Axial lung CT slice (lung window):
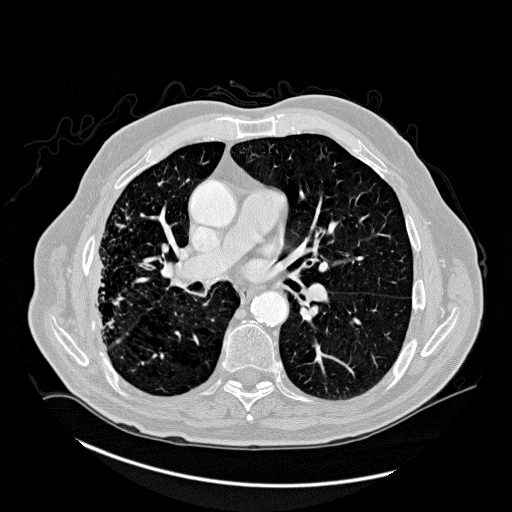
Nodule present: no